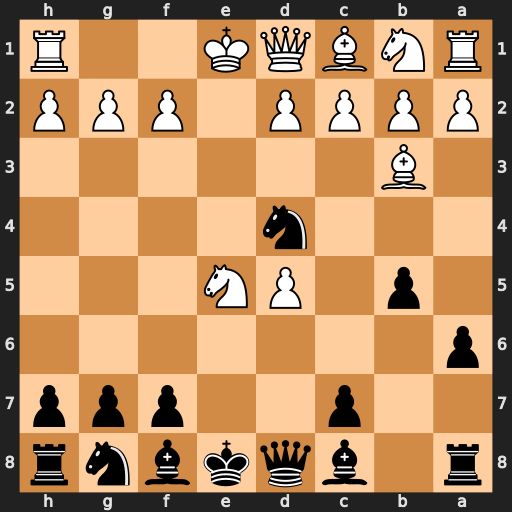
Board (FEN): r1bqkbnr/2p2ppp/p7/1p1PN3/3n4/1B6/PPPP1PPP/RNBQK2R
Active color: b
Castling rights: KQkq
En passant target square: -
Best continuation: Qg5 O-O Bh3